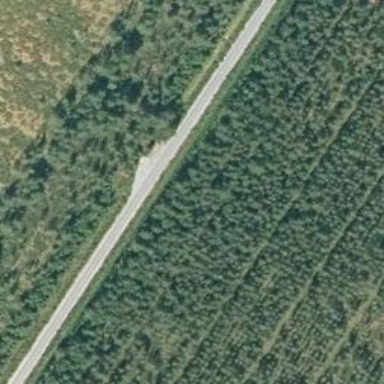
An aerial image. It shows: Passing place on the road.